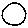
Label: circle